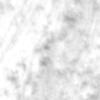
Label: no_change